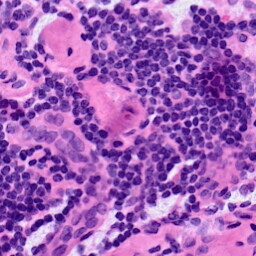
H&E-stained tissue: LymphNode